Interaction volume radius: 5 \u00c5
Interaction volume height: 25 \u00c5
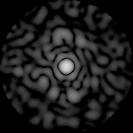
Disorder parameter: 0.8416